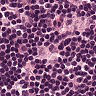
Metastatic tissue present: no